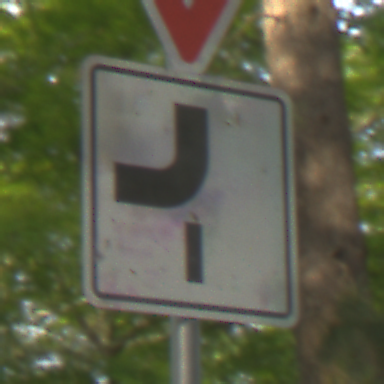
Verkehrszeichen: VerlaufVorfahrtsstrasse7
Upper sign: VorfahrtGewaehren
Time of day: MorningAfternoon
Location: Outdoor (RoadRail)
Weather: Clear
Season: NotSpecified
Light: Natural